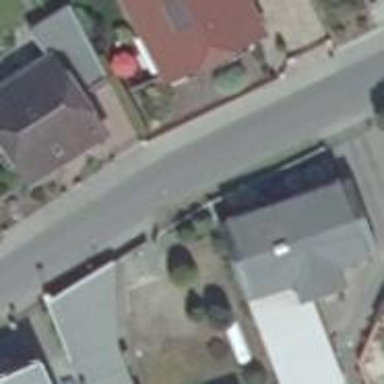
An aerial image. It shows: Residential road with asphalt surface. There is sidewalk on the left side.